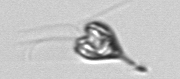
Label: Pyramimonas_longicauda